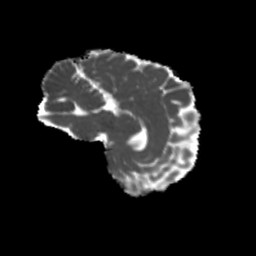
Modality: MD
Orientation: sagittal
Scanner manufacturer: siemens
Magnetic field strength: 3 T
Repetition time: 4 s
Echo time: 0.0594 s